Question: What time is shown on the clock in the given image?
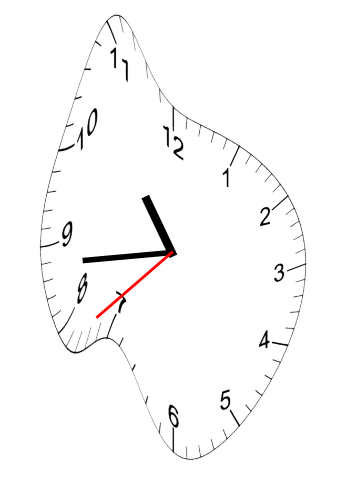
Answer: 10:43:38